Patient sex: M
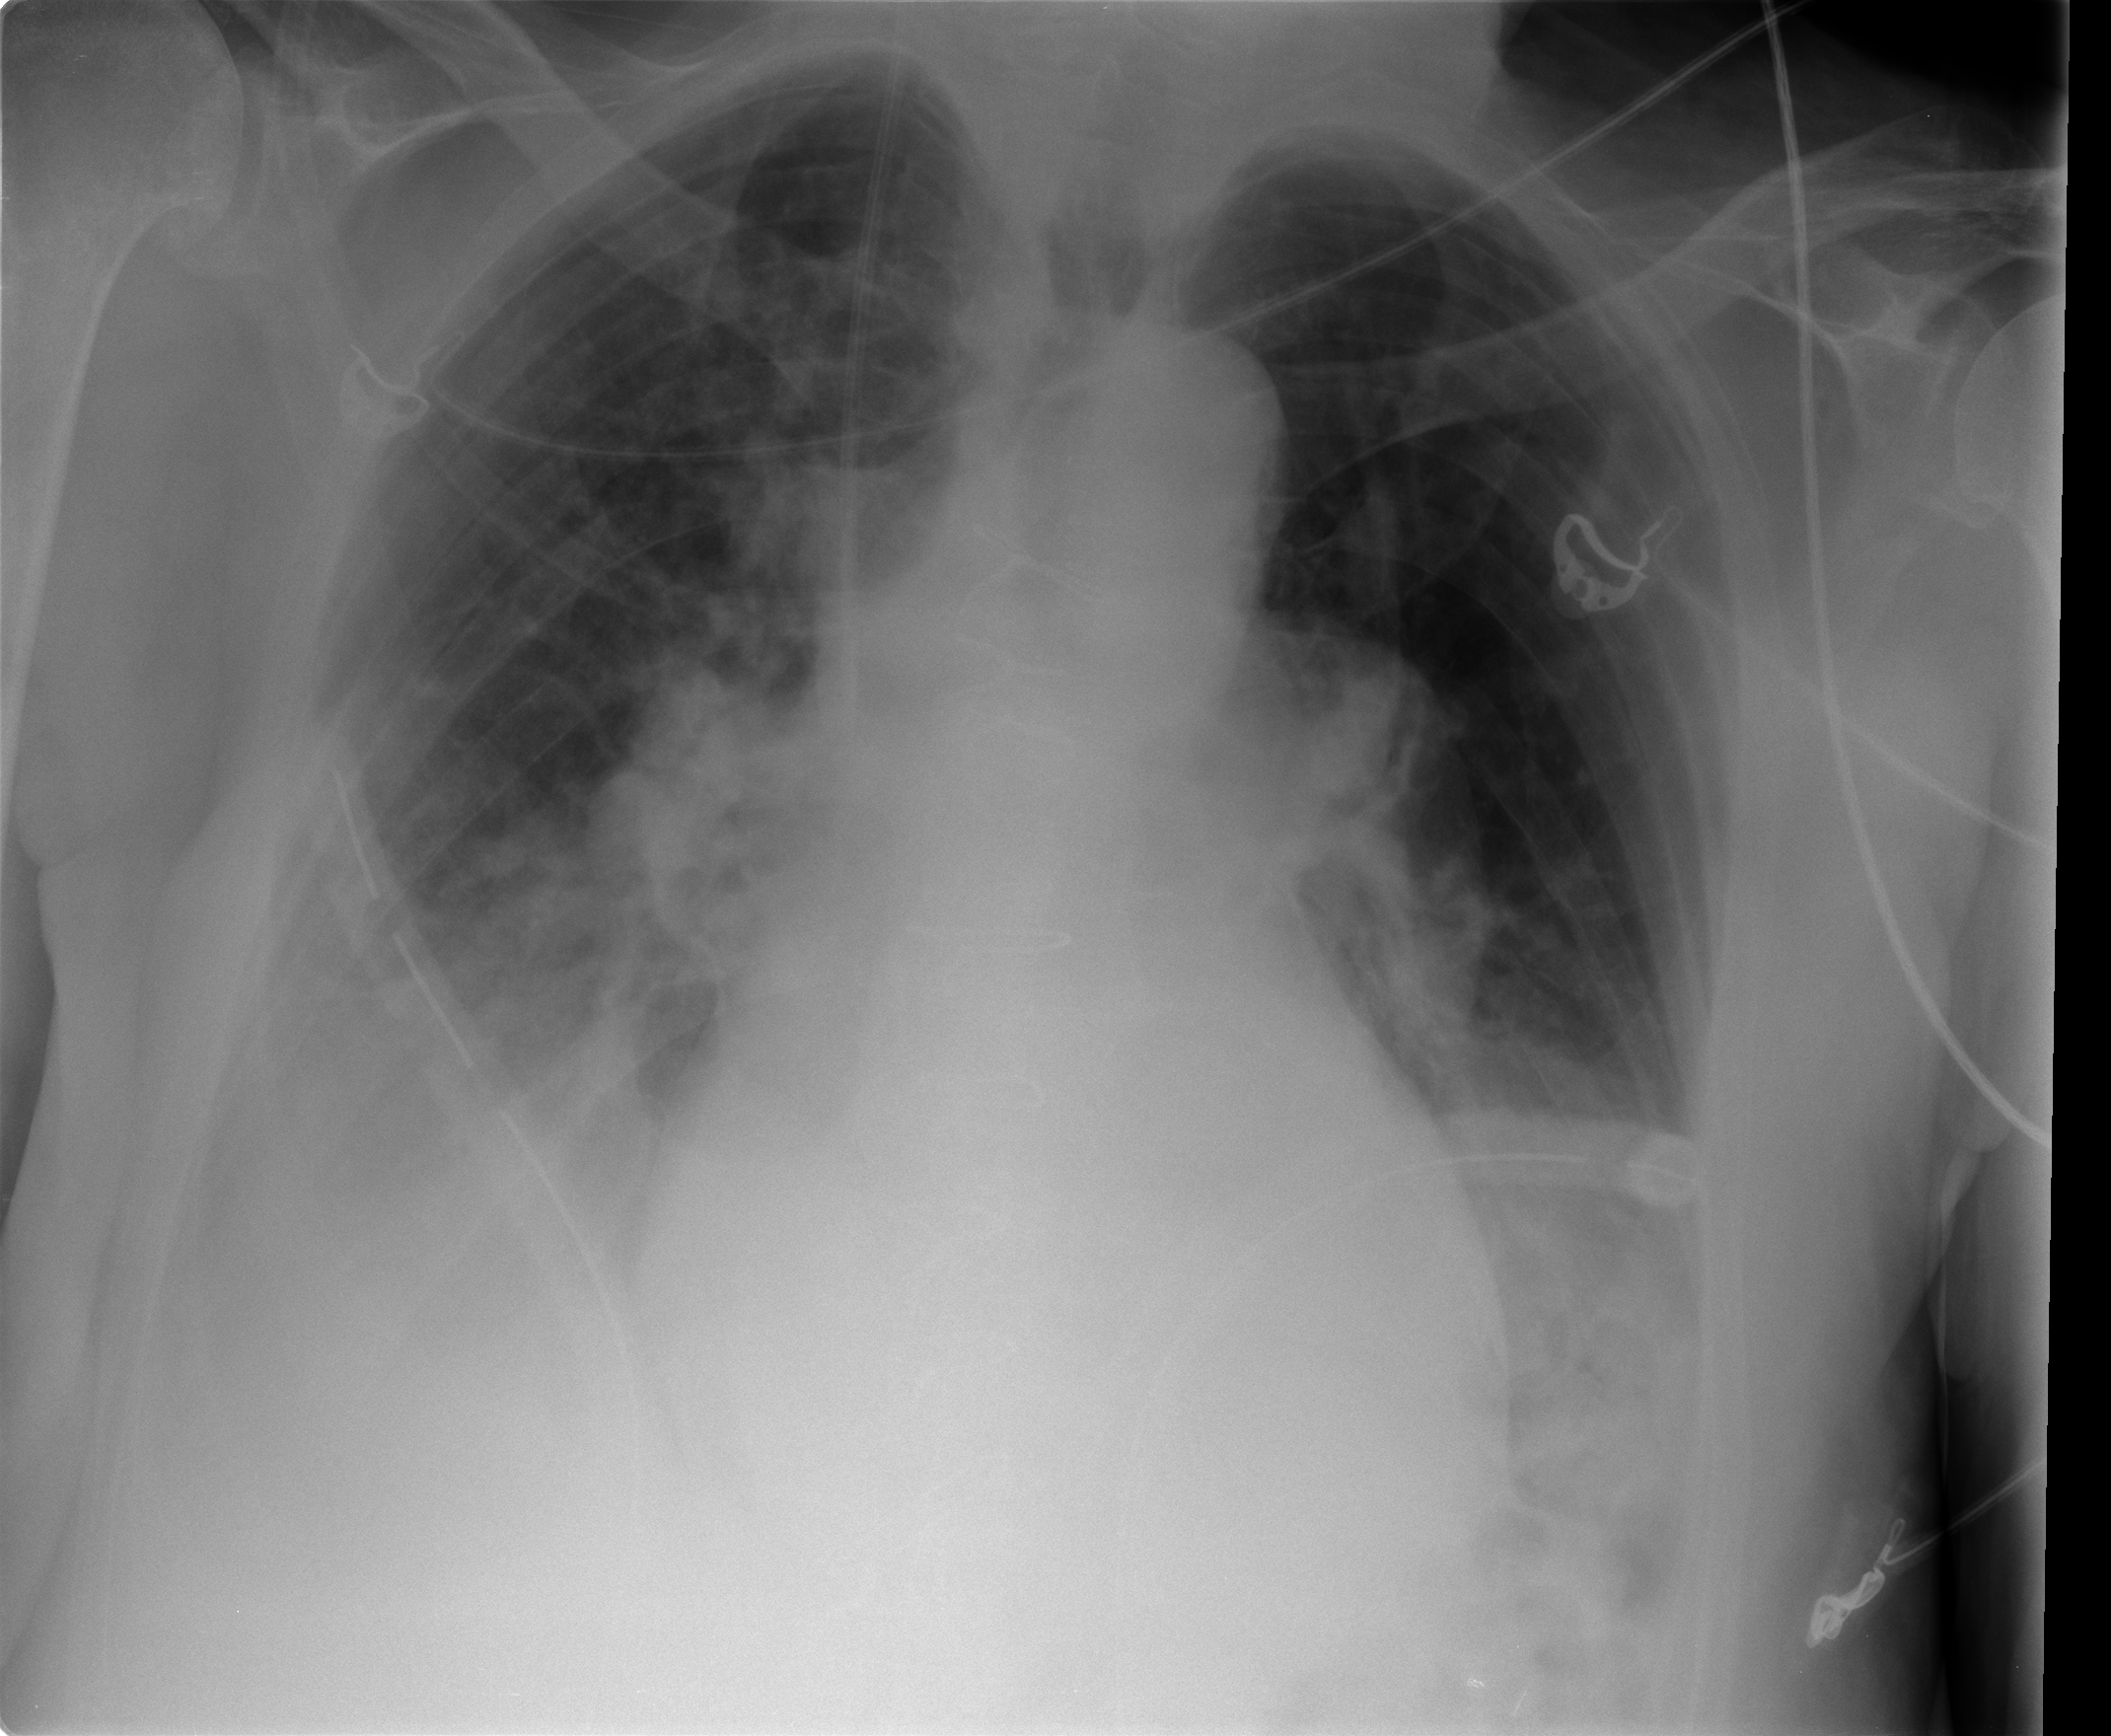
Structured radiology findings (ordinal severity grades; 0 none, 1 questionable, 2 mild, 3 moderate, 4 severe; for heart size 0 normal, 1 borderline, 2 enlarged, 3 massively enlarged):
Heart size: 1
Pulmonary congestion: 2
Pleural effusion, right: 2
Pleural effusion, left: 2
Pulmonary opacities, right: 0
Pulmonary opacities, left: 0
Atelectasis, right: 3
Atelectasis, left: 3